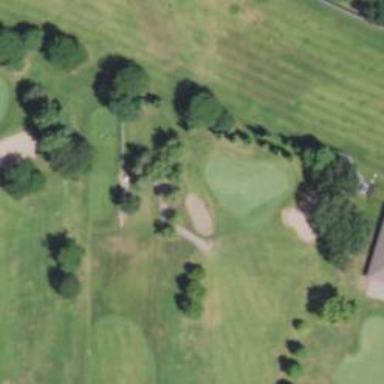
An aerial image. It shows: Golf hole.